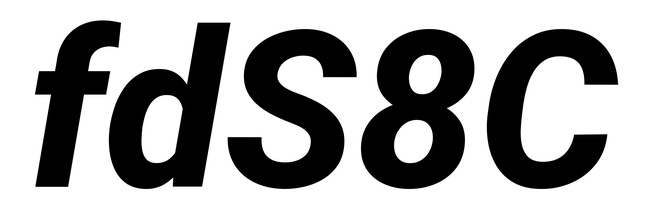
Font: Roboto-Italic_ExtraBold_Italic